Question: # MS recommendation
<URL> states :
> For change notification to occur in a binding between a bound client
and a data source, your bound type should either:- Implement the INotifyPropertyChanged interface (preferred).- Provide a change event for each property of the bound type.Do not do both.
The questions revolves around why "do not do both".
# Context
I'm writing a program that runs server side. A bunch of classes are meant to be used locally and sent as answer to HTTP clients requests using WCF (no notification to clients). For this purpore, they are generated from a XML schema (like this in a pre-build event: '"$(TargetFrameworkSDKToolsDirectory)xsd.exe" "$(ProjectDir)generated\SystemState.xsd" /classes /enableDataBinding /namespace:XXX /o:"$(ProjectDir)generated"' .
The '/enableDataBinding' option comes in handy to have automatic notification (all notification receivers are server-side).
This is really good for some notification receivers (server state change trigger some relevant code). Those aren't even interested in details, just to know that a property change, which makes a very good fit with INotifyPropertyChanged.
But some receivers are specifically interested in one particular property change, which makes a good fit for "plain" 'MyFooChanged' events.
# Choice
I have two options:
- Write receiver code that receives the generic 'PropertyChanged' event, filters based on the property name typed as a string... feels like <URL>.- Use the generic 'PropertyChanged' event for the receivers where it is best, write one or two "plain" events 'MyFooChanged' for the few properties that some specific receivers are interested in. All event receivers would remain simple and clean.
The second seems much cleaner but violates Microsoft recommendation.
# Does MS recommendation have a point here ?
In this context, should I really worry about Microsoft saying "Do not do both" ? Humorous tribute to XKCD below to state the spirit of the question:

I think there's no problem right now, but it may be interesting to discuss reasons why Microsoft states to not do both.
- - -
Cheers,
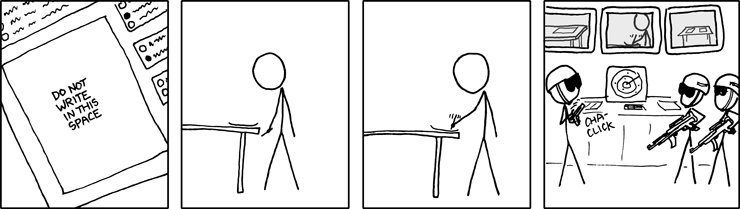
Answer: > In which context would it be bad to do both ? Windows Forms ? WPF ?
Both support 'INotifyPropertyChanged' and 'PropertyNameChanged' event-based notifications, so it would apply universally when you are data-binding.
> What happens if you do both ? Duplicate updates in some controls ?
It's not very easy to answer this question (a definitive answer would take more than just reading the relevant source). Obviously there would be lots of needless duplicate work going on; in read-only scenarios such as this one I wouldn't exactly expect fireworks.
> What else?
The main problem as I see it is lack of consistency, which leads to misunderstanding, which leads to bad code.
If there are no special factors into play strongly suggesting to do otherwise, I 'd go with just 'INotifyPropertyChanged' because it's well-known, immediately understood and goes lighter on the event handlers. You can <URL> to make it strongly typed, too.